Field crop: tomato
Growth stage: 1
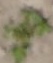
Species: portulaca